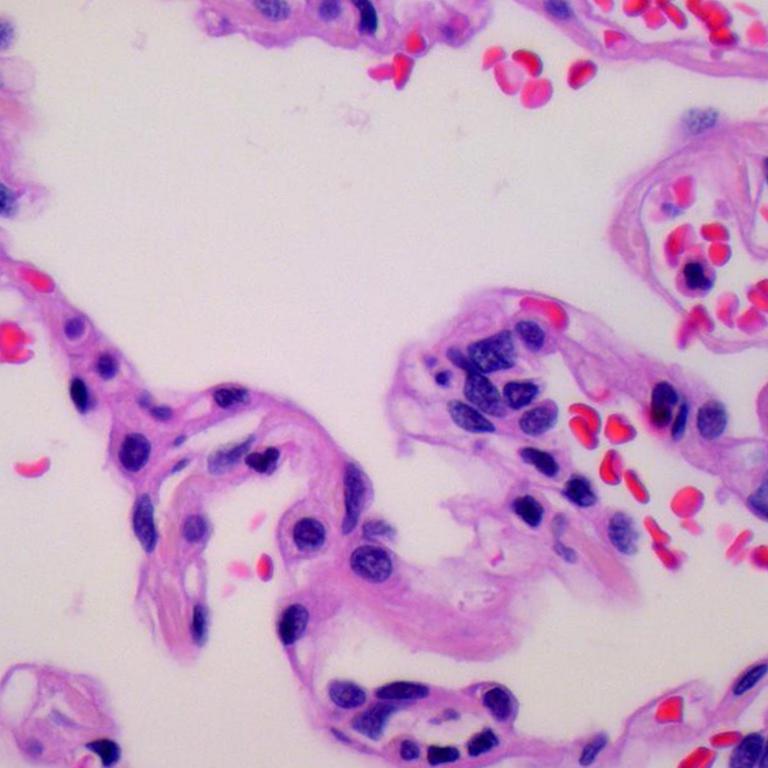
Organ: lung
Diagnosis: benign